Chest X-ray:
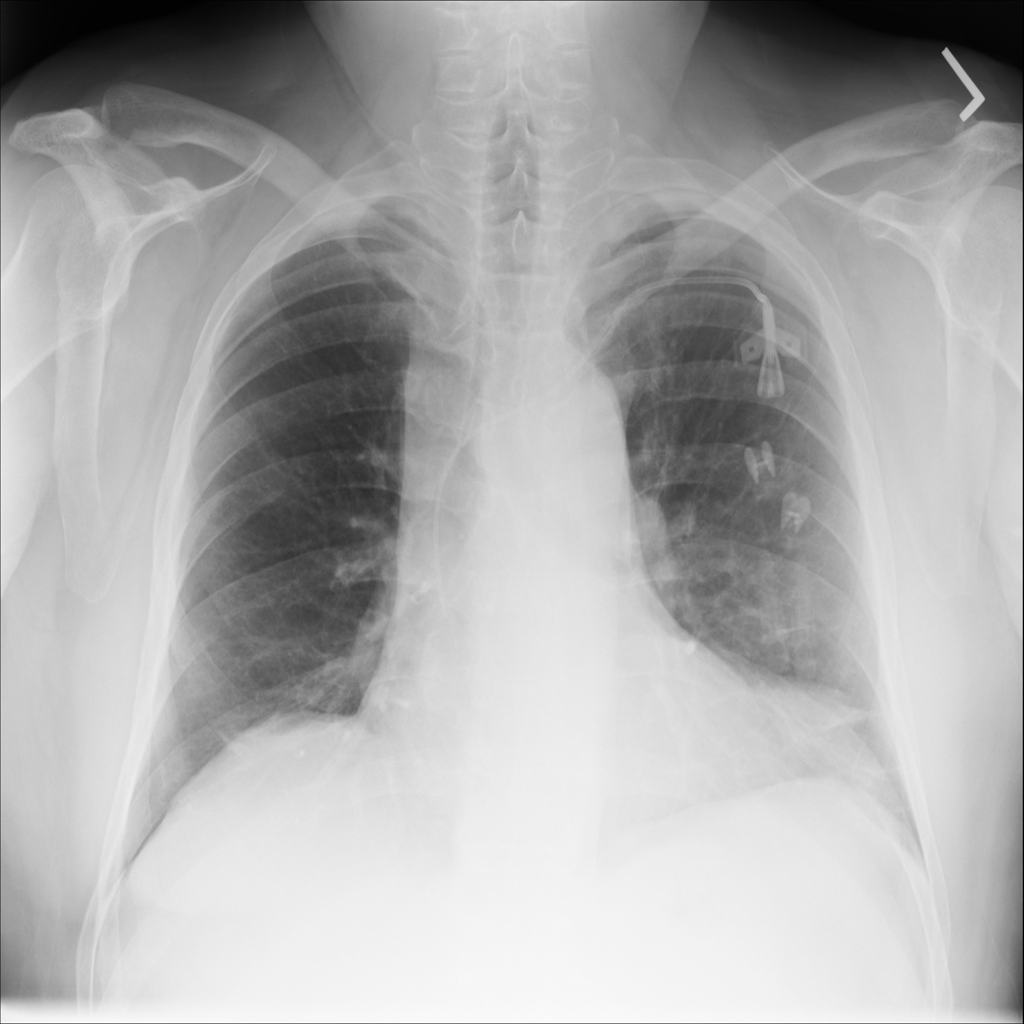
Findings: Atelectasis
No abnormal finding: no